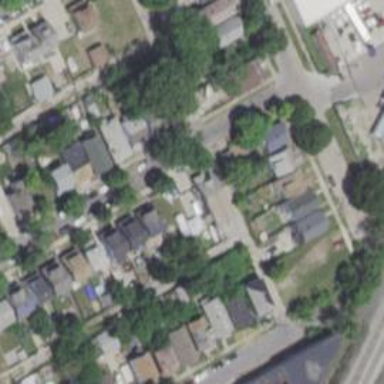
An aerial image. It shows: Alley classified as service road.